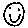
Label: smiley face